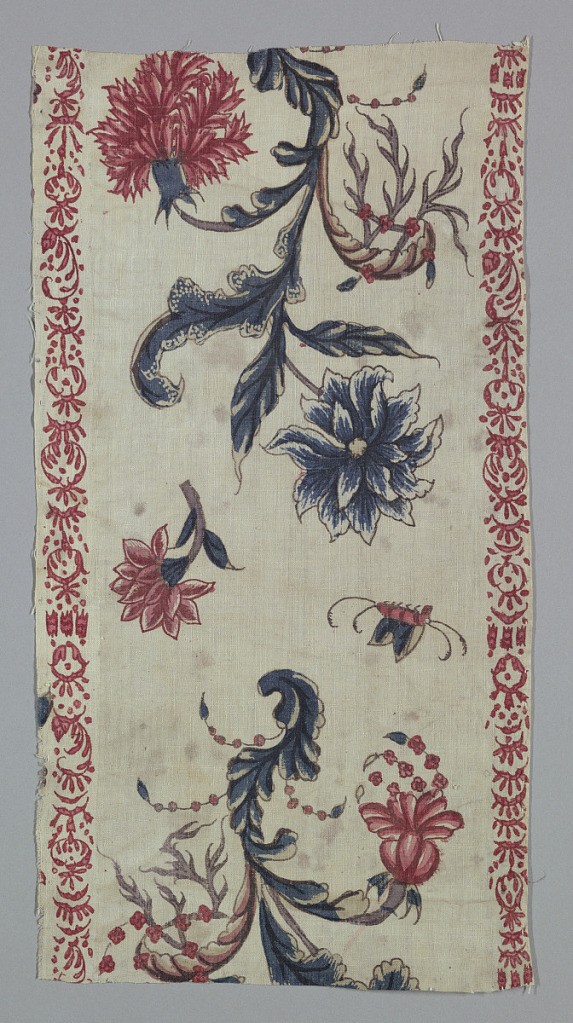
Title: Chintz fragment
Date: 18th century
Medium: cotton Technique: mordants for 2 reds; lavender and black applied by pen or brush; madder dyed; blue applied over resist; yellow applied over blue for green; chintz on plain weave
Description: Parts of floral bouquets within guard stripes of red.